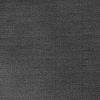
Atmospheric dust classification: dusty